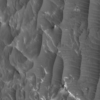
Label: not_dusty